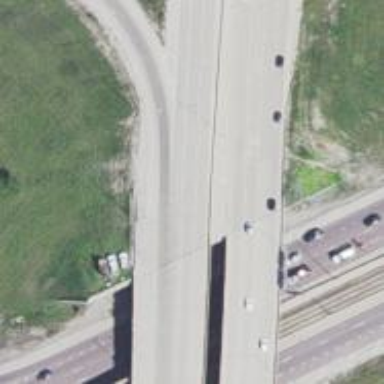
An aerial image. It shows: Bridge crossing over expressway trunk road.